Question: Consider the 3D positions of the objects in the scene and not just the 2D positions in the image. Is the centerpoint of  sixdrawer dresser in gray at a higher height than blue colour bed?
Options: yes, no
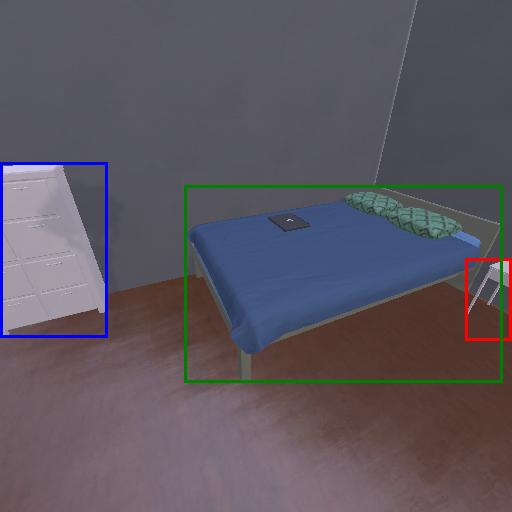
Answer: yes